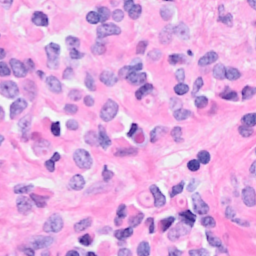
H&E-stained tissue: Breast